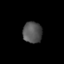
Tissue: skin
Cell type: Epithelial cells
Senescence score: 0.7116
Nuclear area (px): 397
Mean DAPI intensity: 84.267